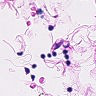
Metastatic tissue present: no